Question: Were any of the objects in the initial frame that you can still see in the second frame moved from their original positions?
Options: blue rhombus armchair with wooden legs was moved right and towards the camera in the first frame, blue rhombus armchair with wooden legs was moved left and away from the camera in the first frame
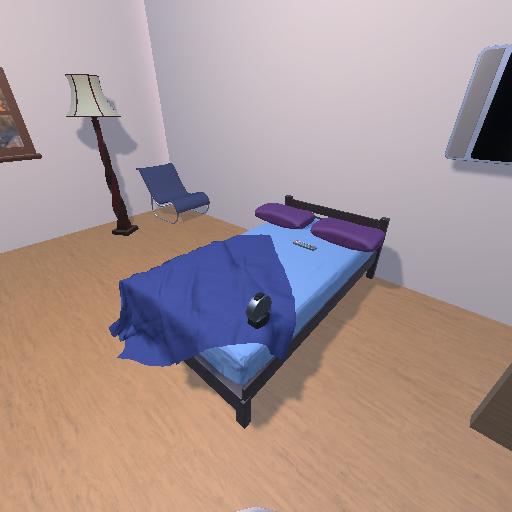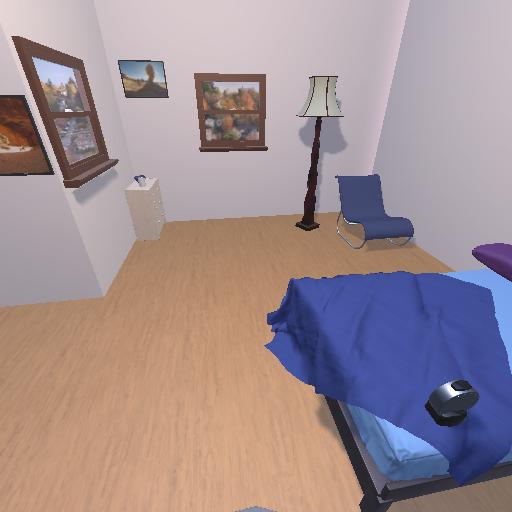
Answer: blue rhombus armchair with wooden legs was moved right and towards the camera in the first frame